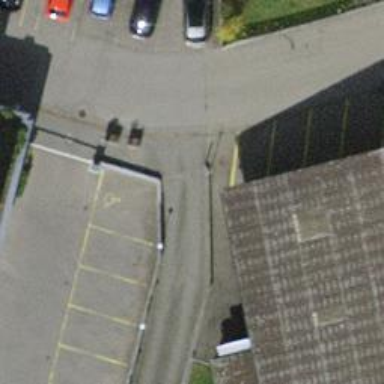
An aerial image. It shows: Rising bollard serving as barrier.